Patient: sex F, age 62
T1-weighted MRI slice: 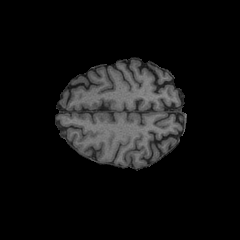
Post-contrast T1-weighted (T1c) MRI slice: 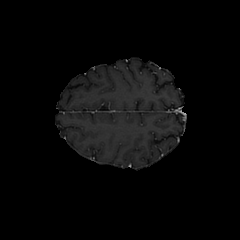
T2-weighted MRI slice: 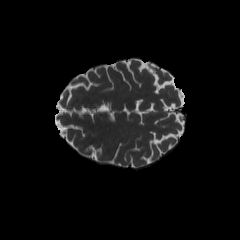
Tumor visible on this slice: no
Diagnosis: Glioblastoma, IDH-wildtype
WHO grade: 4